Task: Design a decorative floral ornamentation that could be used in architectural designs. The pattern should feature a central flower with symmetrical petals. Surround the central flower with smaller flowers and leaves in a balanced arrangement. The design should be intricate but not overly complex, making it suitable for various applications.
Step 1385:
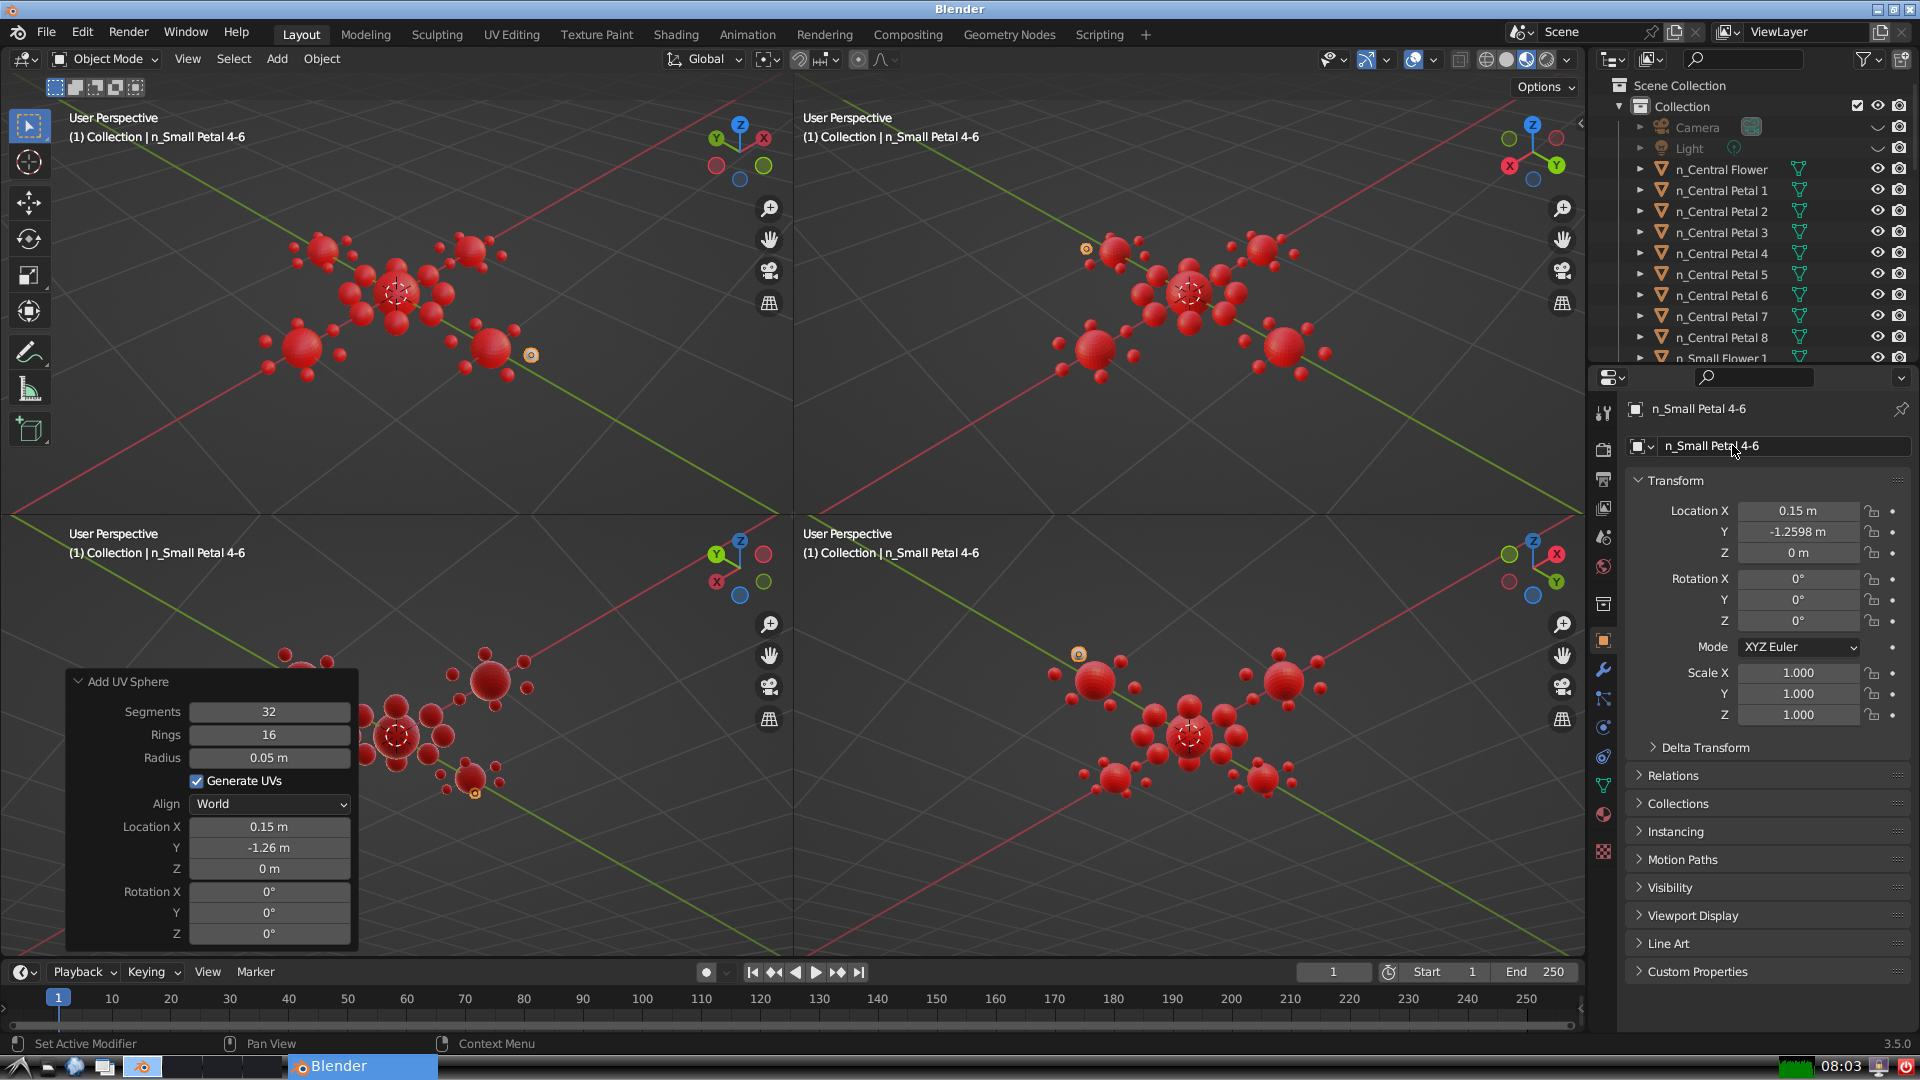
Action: {"mouse_move": [1603, 815]}